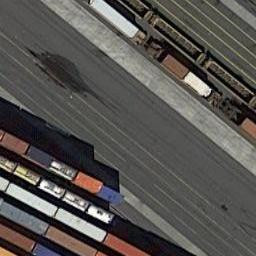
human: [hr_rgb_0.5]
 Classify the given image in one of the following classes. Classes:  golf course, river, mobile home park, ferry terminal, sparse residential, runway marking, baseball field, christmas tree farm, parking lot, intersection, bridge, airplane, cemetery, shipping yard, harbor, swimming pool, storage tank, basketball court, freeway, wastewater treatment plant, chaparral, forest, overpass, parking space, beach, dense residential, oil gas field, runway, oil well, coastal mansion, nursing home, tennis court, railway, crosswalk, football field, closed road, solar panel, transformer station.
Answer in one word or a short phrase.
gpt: shipping yard